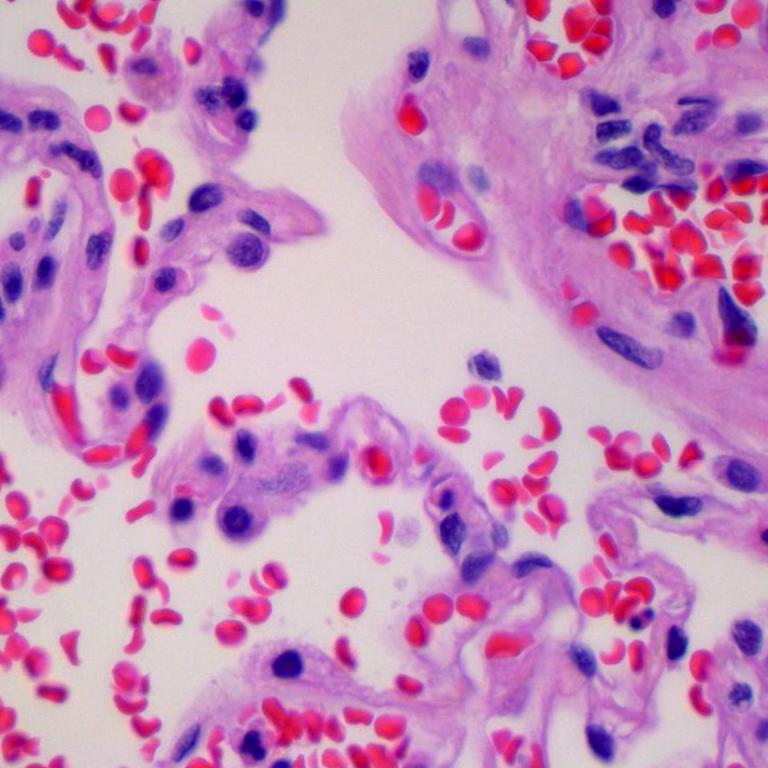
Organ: lung
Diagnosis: benign